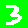
Digit: 3